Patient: sex F, age 56
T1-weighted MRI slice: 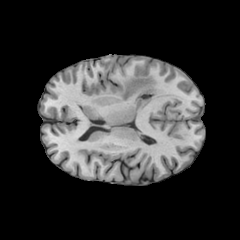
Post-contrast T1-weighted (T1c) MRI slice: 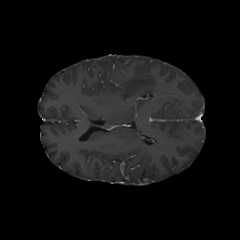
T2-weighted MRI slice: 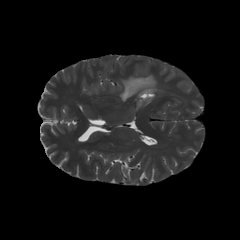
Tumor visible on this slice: yes
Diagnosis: Glioblastoma, IDH-wildtype
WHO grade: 4